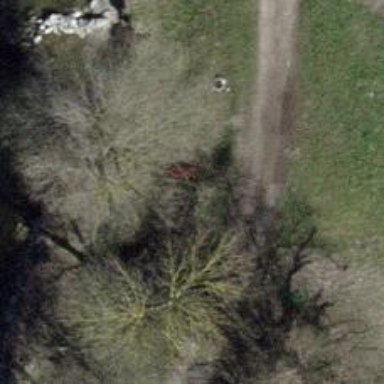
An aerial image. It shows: Bench.